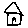
Label: house